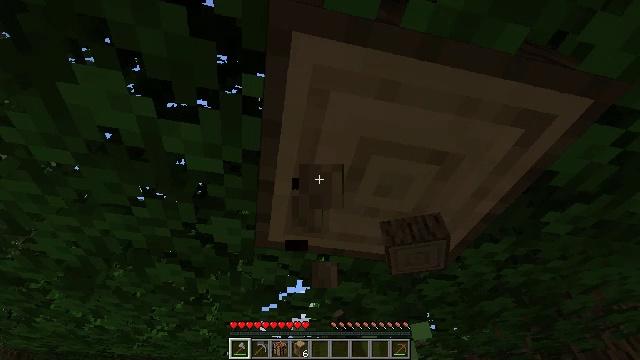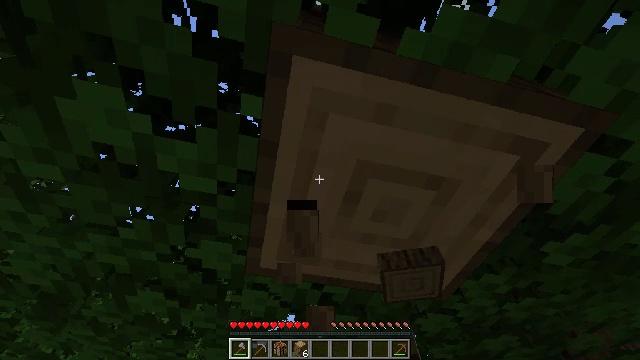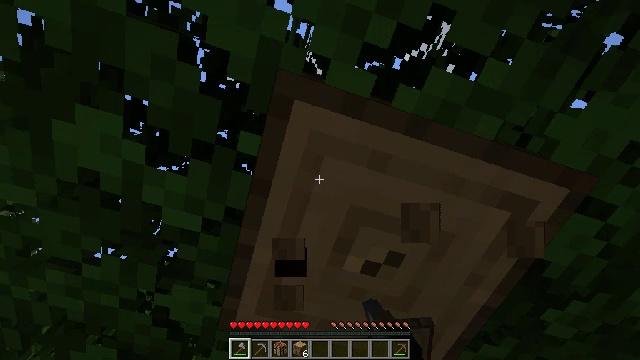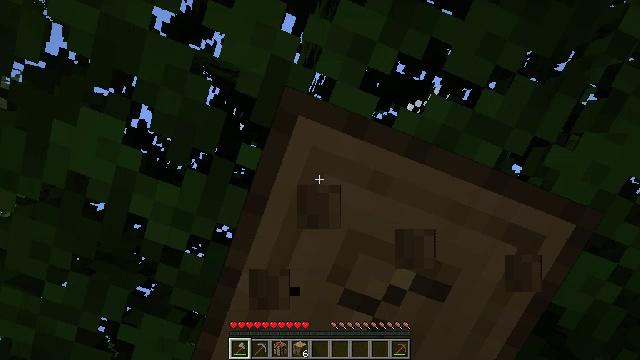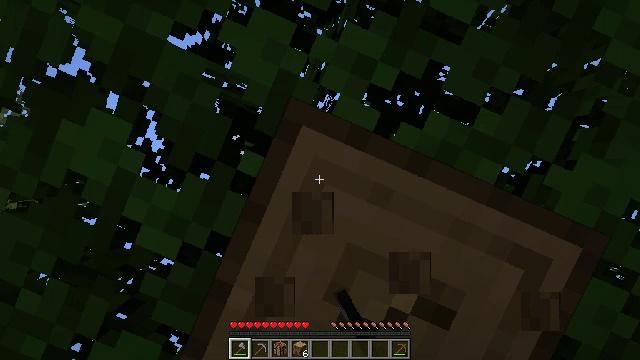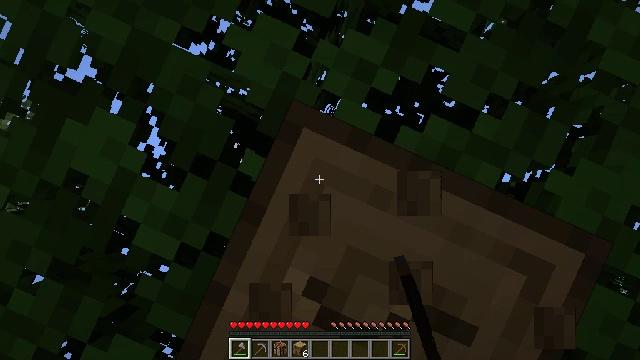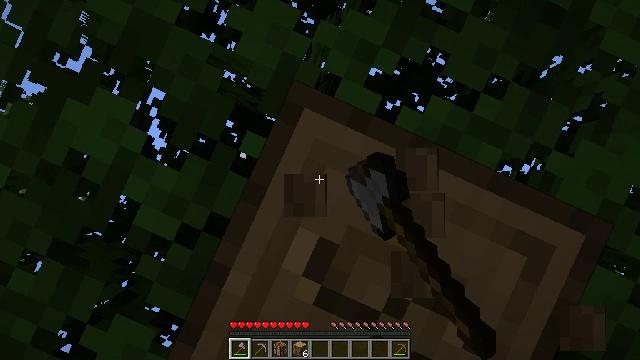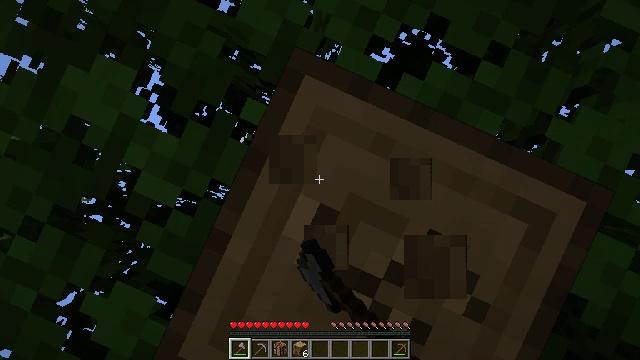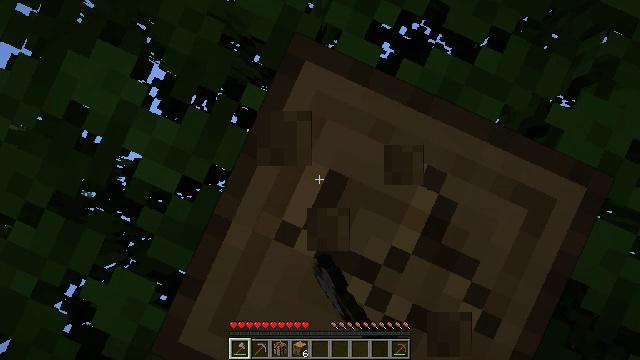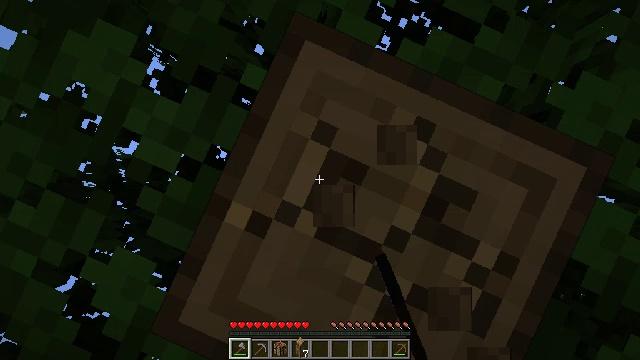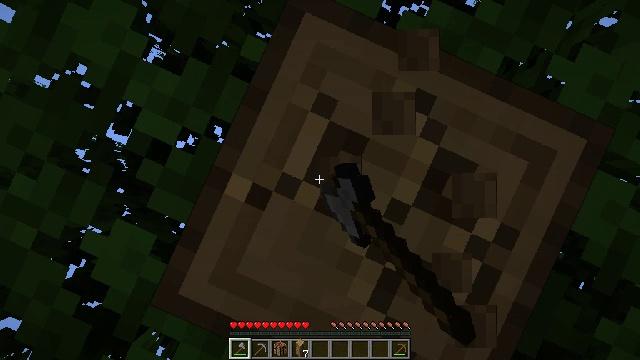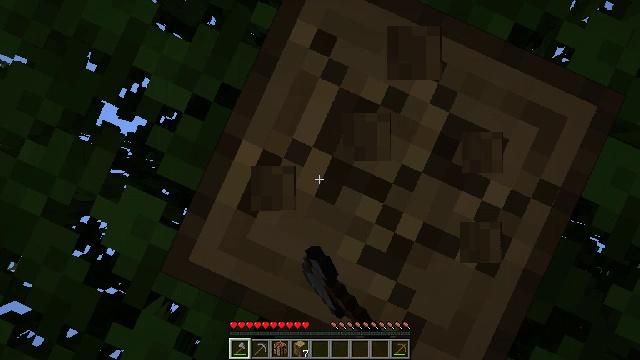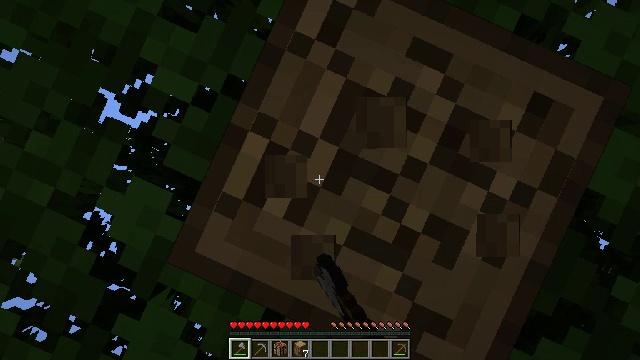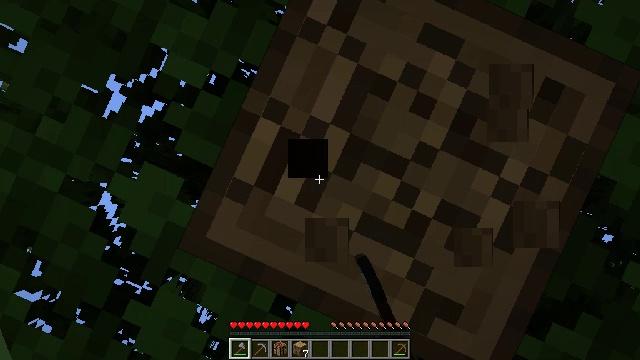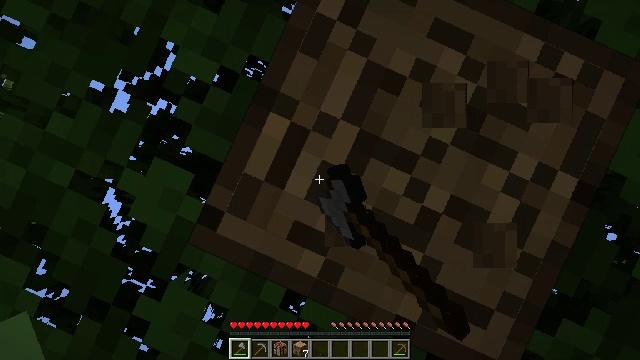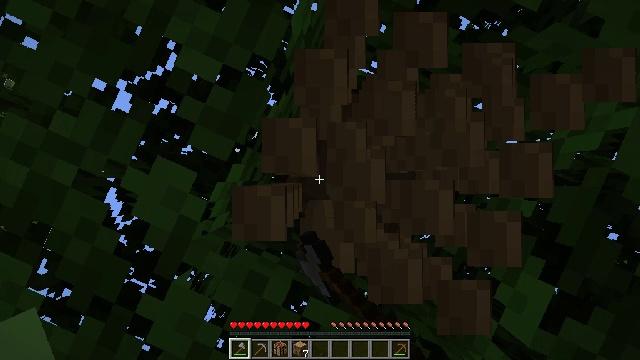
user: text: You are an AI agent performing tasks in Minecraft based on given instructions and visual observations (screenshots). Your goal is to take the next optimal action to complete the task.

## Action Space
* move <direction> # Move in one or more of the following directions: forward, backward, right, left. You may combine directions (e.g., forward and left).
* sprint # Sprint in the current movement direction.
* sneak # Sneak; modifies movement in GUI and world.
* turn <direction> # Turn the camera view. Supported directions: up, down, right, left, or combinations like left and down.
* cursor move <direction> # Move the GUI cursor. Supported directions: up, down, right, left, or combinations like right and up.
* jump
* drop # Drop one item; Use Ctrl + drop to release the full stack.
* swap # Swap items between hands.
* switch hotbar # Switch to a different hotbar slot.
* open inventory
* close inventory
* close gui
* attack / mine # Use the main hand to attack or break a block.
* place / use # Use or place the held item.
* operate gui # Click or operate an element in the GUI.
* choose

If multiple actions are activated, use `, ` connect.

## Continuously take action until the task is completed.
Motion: motion action
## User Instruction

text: Mine the oak log.
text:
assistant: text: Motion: move forward, sneak, turn right and up, attack / mine
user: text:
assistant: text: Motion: move forward, sneak, turn right and up, attack / mine
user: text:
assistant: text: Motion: move forward, sneak, turn right and up, attack / mine
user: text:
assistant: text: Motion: move forward, sneak, turn right and up, attack / mine
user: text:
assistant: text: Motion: move forward, sneak, turn up, attack / mine
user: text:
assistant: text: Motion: move forward, sneak, turn up, attack / mine
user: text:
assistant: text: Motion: move forward, sneak, attack / mine
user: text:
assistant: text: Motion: move forward, sneak, attack / mine
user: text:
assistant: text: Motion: move forward, sneak, attack / mine
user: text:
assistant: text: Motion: move forward, sneak, attack / mine
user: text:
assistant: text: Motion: move forward and move left, sneak, attack / mine
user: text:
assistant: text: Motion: move forward and move left, sneak, attack / mine
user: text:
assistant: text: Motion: move forward and move left, sneak, attack / mine
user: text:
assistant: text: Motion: sneak, turn up, attack / mine
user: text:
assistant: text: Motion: sneak, turn up, attack / mine
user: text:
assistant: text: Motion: move right, sneak, attack / mine
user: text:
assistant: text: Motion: move right, sneak, attack / mine
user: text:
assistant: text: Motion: move right, sneak, attack / mine
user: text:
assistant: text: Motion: move right, sneak, turn left, attack / mine
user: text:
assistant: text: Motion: sneak, turn left, attack / mine
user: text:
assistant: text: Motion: sneak, turn left, attack / mine
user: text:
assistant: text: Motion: sneak, attack / mine
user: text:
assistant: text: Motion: sneak, attack / mine
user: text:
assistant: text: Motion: sneak, attack / mine
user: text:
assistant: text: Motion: move right, sneak, attack / mine
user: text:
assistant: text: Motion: move right, sneak, attack / mine
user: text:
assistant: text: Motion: move right, sneak, attack / mine
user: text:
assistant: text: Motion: sneak, attack / mine
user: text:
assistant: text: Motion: sneak, turn left, attack / mine
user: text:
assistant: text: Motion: sneak, turn left and up, attack / mine